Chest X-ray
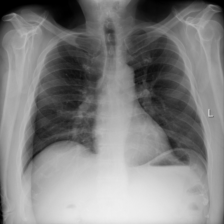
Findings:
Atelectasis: negative
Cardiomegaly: negative
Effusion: negative
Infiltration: positive
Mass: negative
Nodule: negative
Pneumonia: negative
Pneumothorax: negative
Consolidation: negative
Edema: negative
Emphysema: negative
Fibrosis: negative
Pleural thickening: negative
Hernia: negative